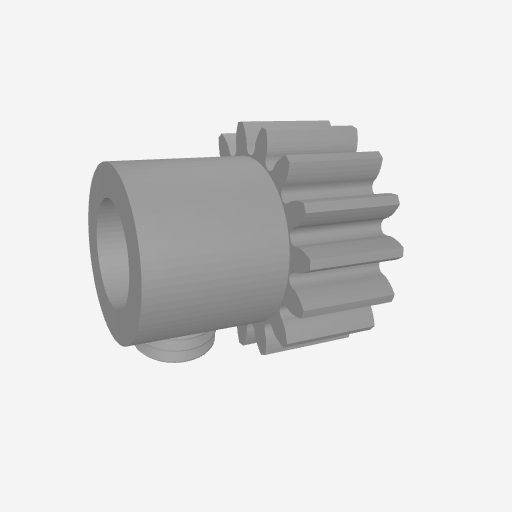
Part: PinionGear6ID15T